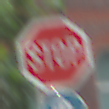
Verkehrszeichen: Stop
Zusatzzeichen unten: VorgeschriebeneFahrtrichtungGeradeaus
Umgebung: Outdoor, Urban
Tageszeit: MorningAfternoon
Wetter: Overcast
Licht: Natural
Jahreszeit: NotSpecified
Kontrast: LowContrast